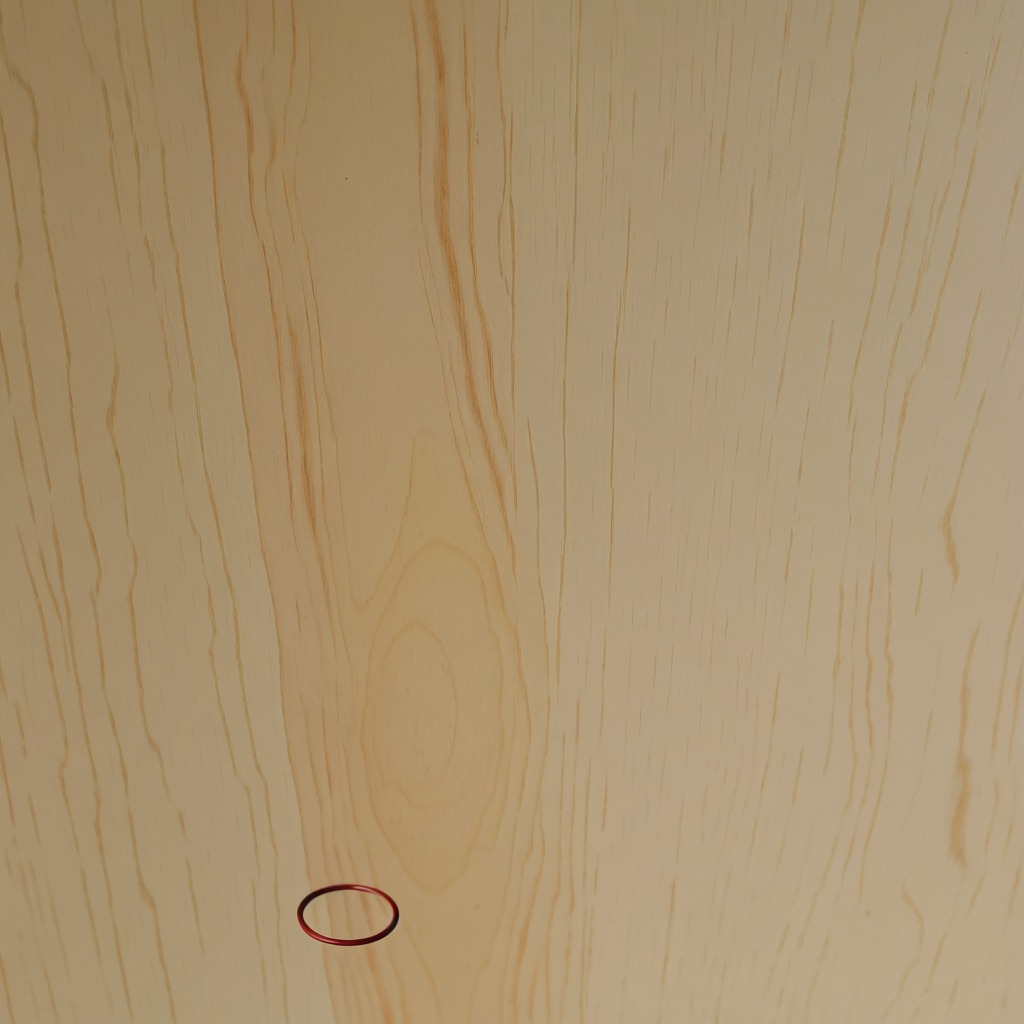
A rubber O-ring is lying on a plywood surface in a paint workshop lit by afternoon window light.